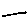
Label: line